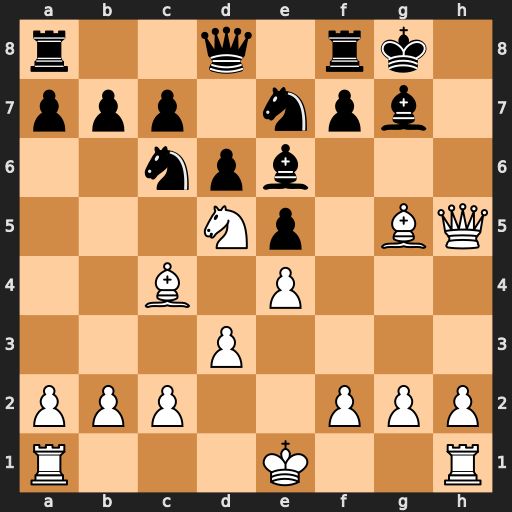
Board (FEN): r2q1rk1/ppp1npb1/2npb3/3Np1BQ/2B1P3/3P4/PPP2PPP/R3K2R
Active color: w
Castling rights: KQ
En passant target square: -
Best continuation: Nf6+ Bxf6 Bxf6